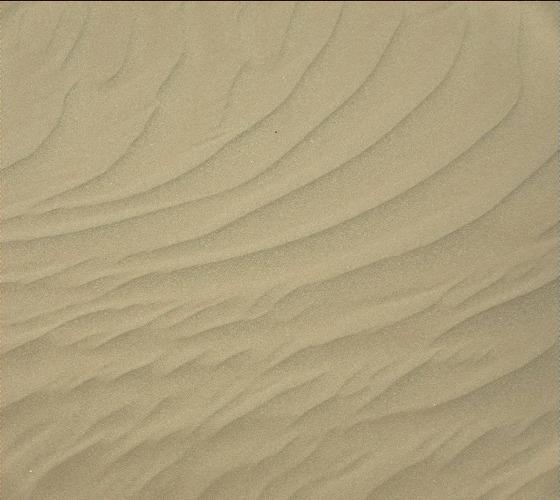
Terrain classes present: Gravel / Sand / Soil